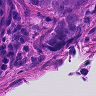
Metastatic tissue present: yes